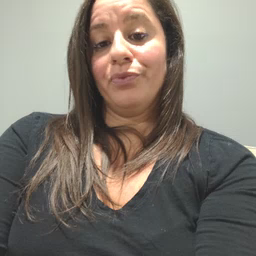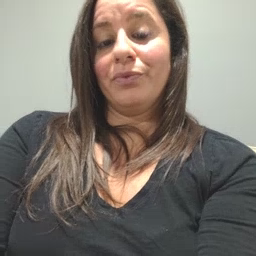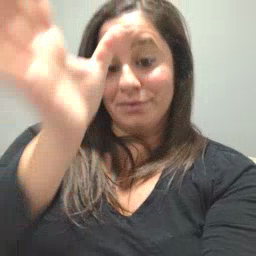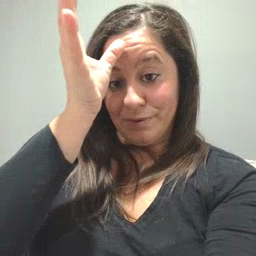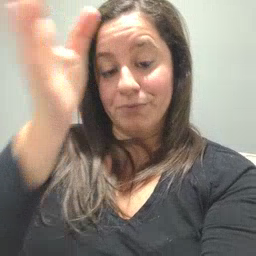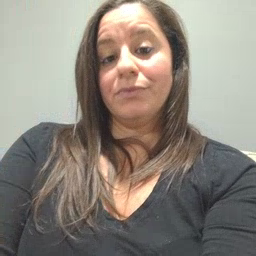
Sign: dad